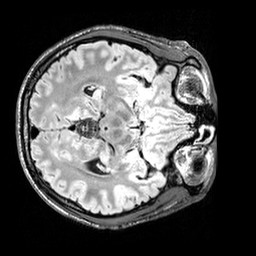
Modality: FLAIR
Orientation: axial
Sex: male
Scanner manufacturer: siemens
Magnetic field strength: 3 T
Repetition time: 5 s
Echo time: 0.395 s